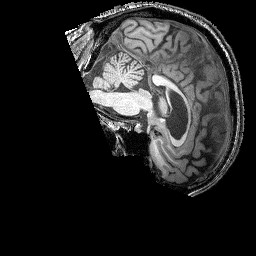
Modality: T1w
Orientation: sagittal
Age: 66
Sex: male
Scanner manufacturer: siemens
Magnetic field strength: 3 T
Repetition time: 2.25 s
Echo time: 0.00415 s